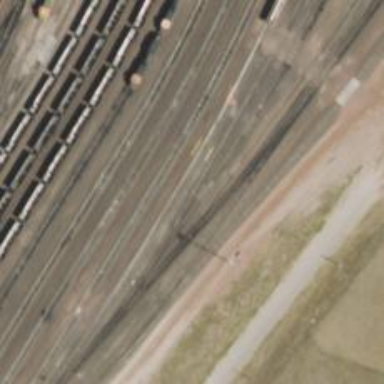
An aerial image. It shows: Railway yard.